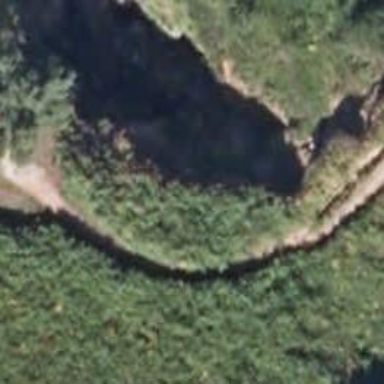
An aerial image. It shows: Cliff in nature.